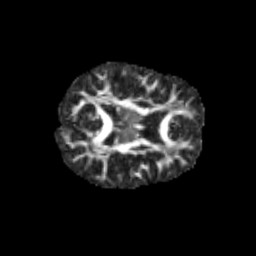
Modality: FA
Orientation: axial
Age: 11
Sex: female
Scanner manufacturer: siemens
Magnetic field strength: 3 T
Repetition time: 3.8 s
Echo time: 0.07 s